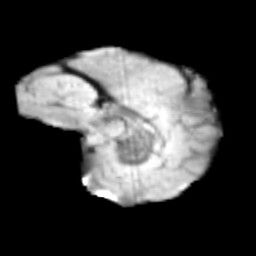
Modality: T2w
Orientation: sagittal
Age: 12
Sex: male
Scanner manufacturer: siemens
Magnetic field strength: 3 T
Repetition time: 3.8 s
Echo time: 0.07 s